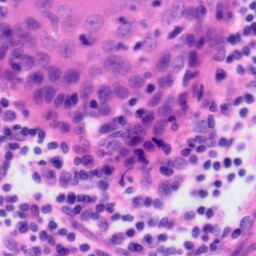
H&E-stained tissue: Tonsil